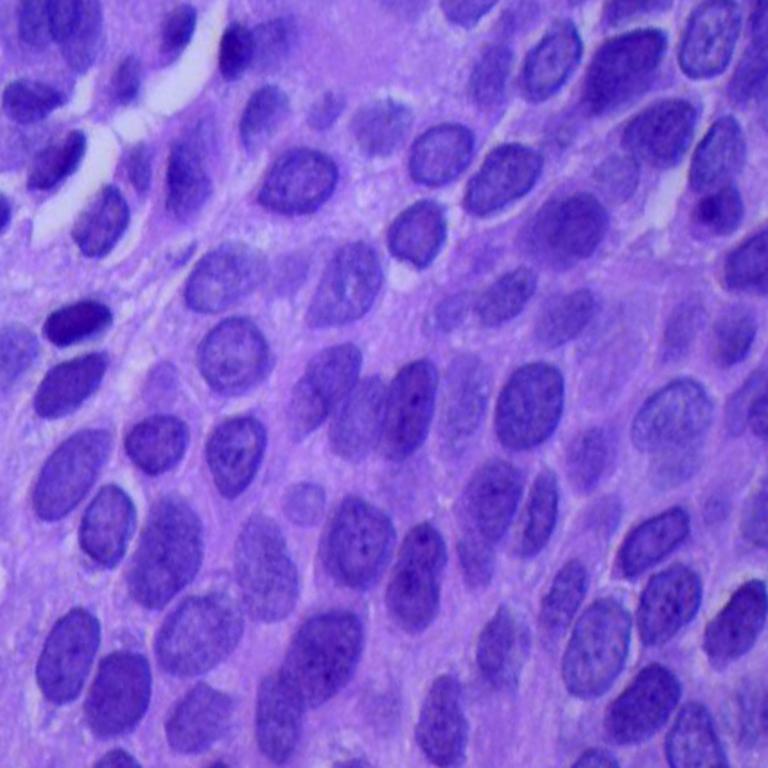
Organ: lung
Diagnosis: squamous carcinomas